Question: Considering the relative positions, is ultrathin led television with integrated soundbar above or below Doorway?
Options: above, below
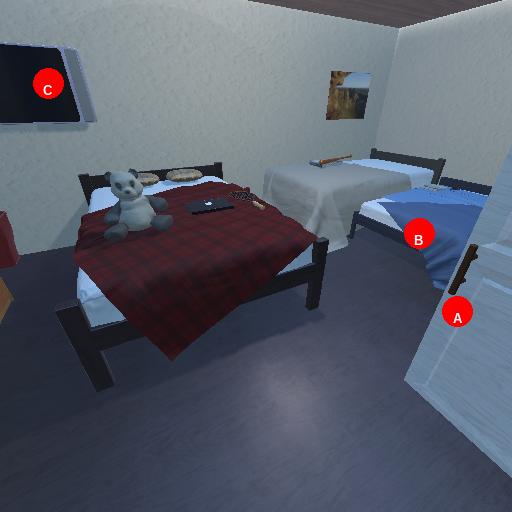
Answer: above